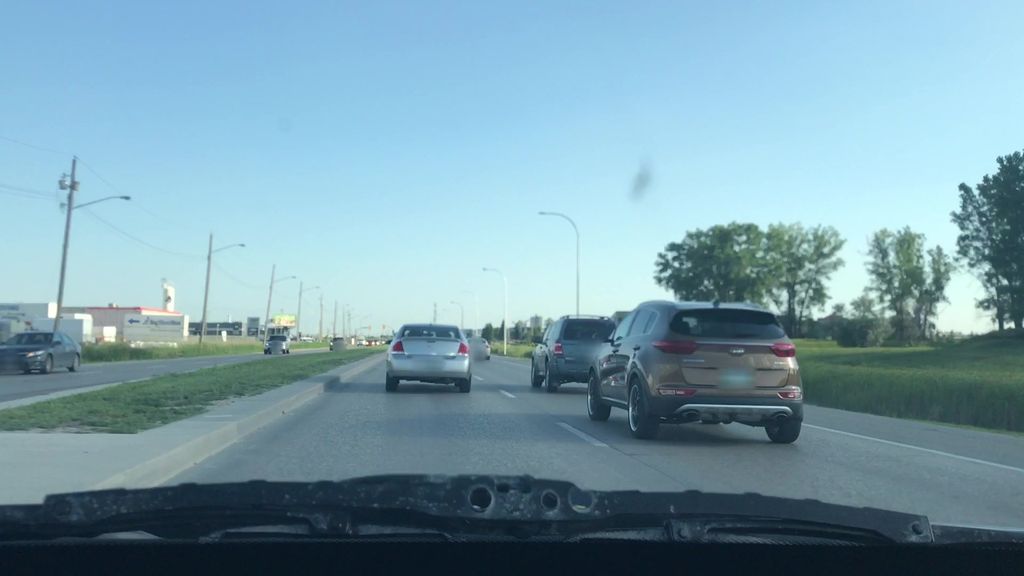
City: winnipeg